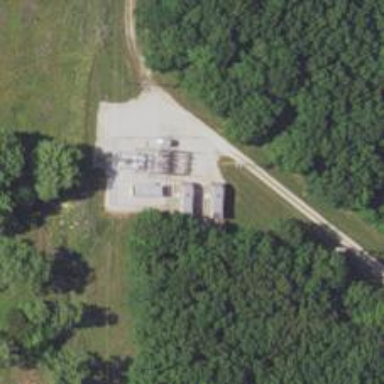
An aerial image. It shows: Generator is pictured.